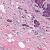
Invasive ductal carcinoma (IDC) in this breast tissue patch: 1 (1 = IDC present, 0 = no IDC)